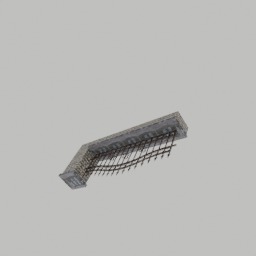
Label: architecture